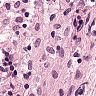
Metastatic tissue present: no